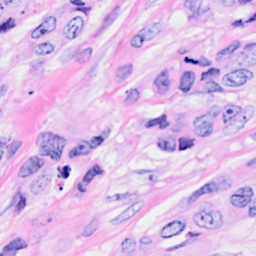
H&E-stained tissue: Breast